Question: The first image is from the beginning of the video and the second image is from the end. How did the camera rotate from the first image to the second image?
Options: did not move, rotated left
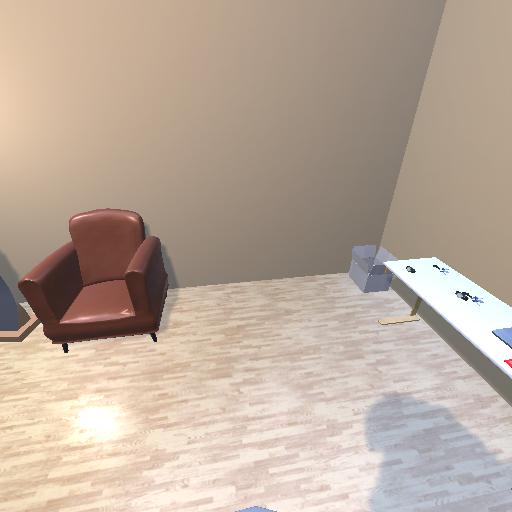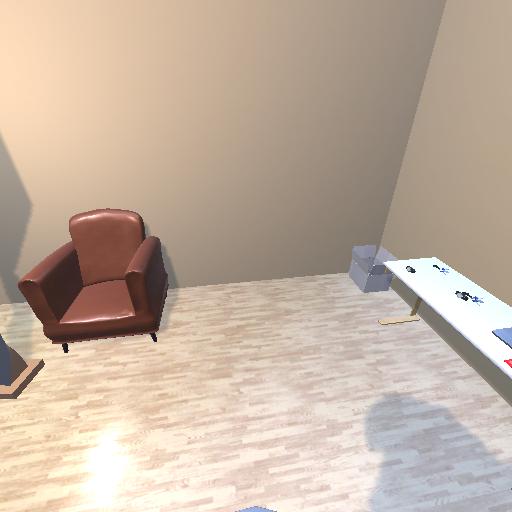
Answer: did not move